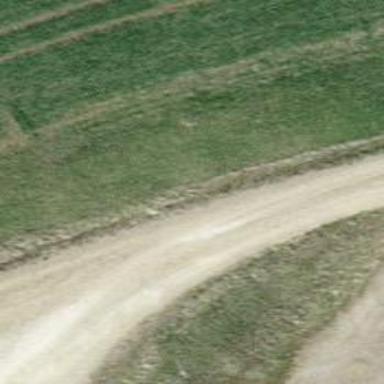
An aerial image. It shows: Gravel track with grade2 quality.